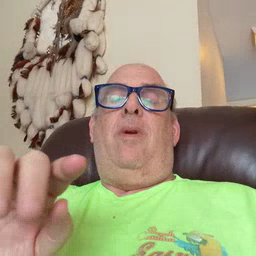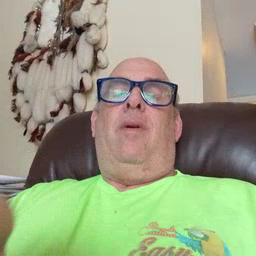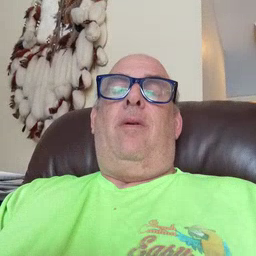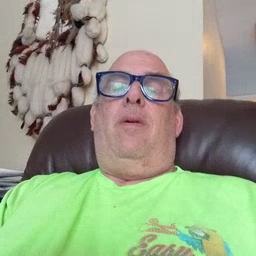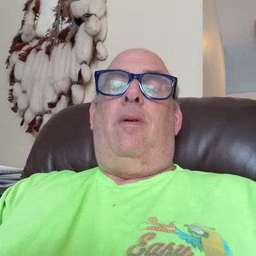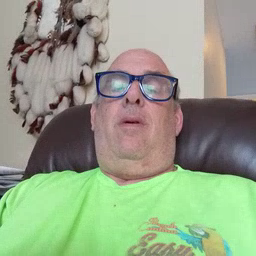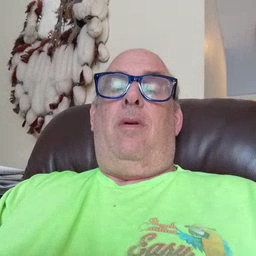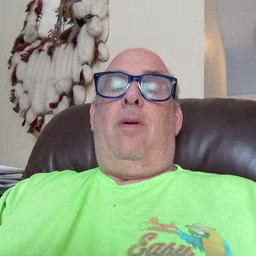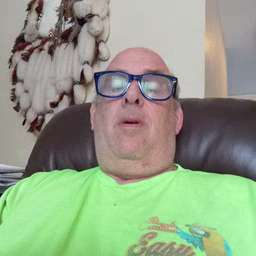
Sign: bee